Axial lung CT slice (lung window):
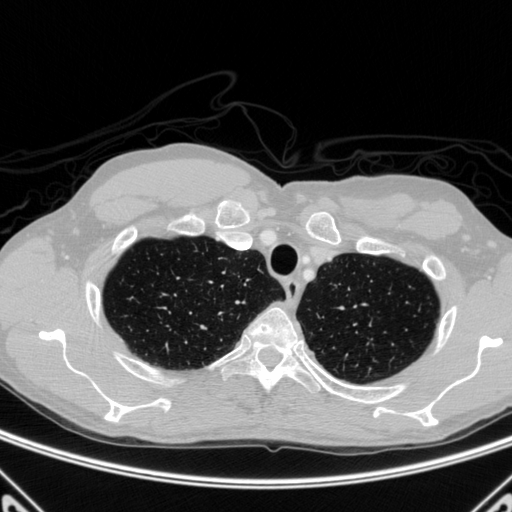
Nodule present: no